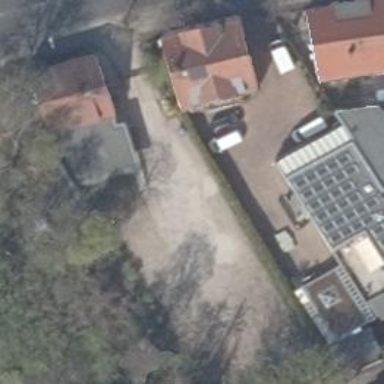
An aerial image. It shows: Parking area with surface.